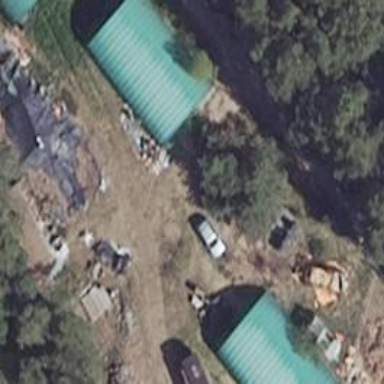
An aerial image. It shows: Farmyard area.